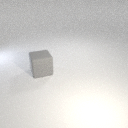
large gray rubber cube